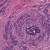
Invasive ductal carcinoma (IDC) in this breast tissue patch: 1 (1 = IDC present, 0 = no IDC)